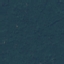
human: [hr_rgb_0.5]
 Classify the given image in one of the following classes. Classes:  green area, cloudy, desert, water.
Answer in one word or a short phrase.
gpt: green area